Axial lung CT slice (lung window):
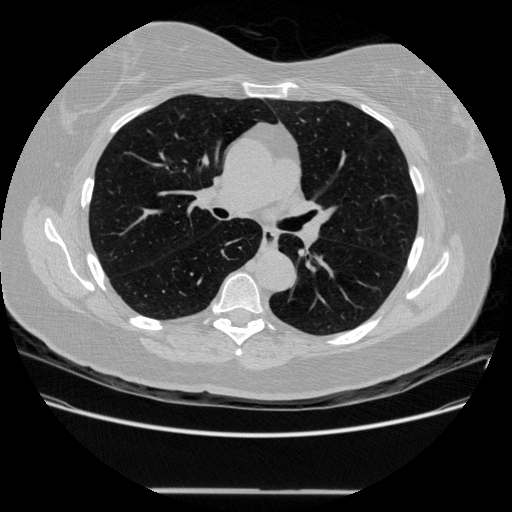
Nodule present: no